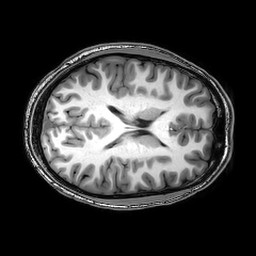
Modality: T1w
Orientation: axial
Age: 21
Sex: male
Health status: healthy
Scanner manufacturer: philips
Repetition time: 0.008237 s
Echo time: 0.0038 s